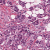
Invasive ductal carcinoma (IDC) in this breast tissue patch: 1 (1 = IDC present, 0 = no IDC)